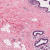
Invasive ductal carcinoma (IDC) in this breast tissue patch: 0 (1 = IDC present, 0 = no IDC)